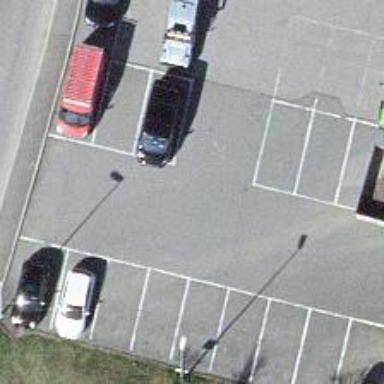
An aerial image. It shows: Road serving as parking aisle.